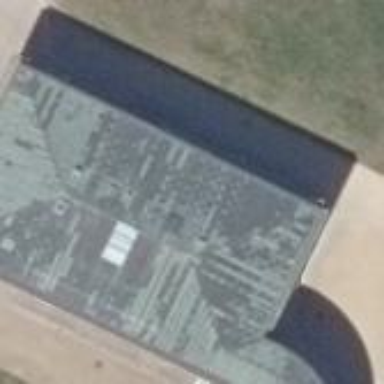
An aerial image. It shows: Building with hipped roof made of metal.